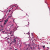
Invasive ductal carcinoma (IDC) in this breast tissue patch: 0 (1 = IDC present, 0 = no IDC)